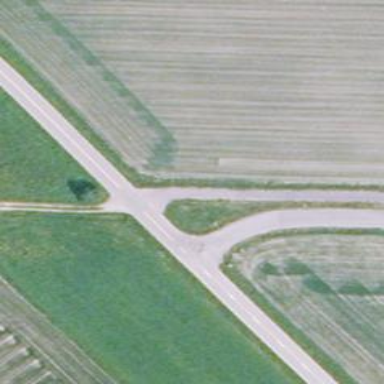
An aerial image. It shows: Cycleway.